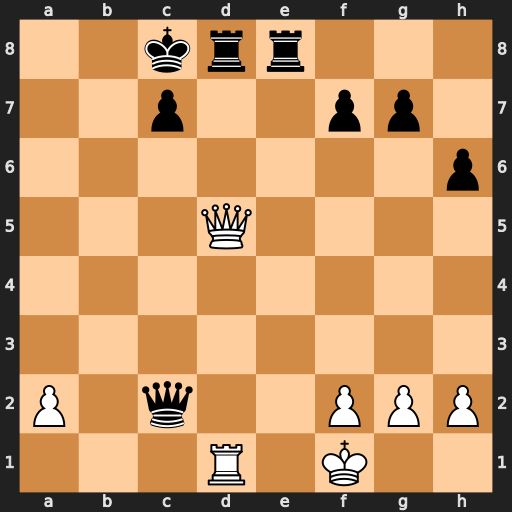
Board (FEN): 2krr3/2p2pp1/7p/3Q4/8/8/P1q2PPP/3R1K2
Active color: w
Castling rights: -
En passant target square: -
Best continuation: Qa8#